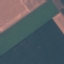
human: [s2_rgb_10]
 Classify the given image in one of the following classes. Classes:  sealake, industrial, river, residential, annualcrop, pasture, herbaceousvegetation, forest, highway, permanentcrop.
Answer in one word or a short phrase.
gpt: AnnualCrop